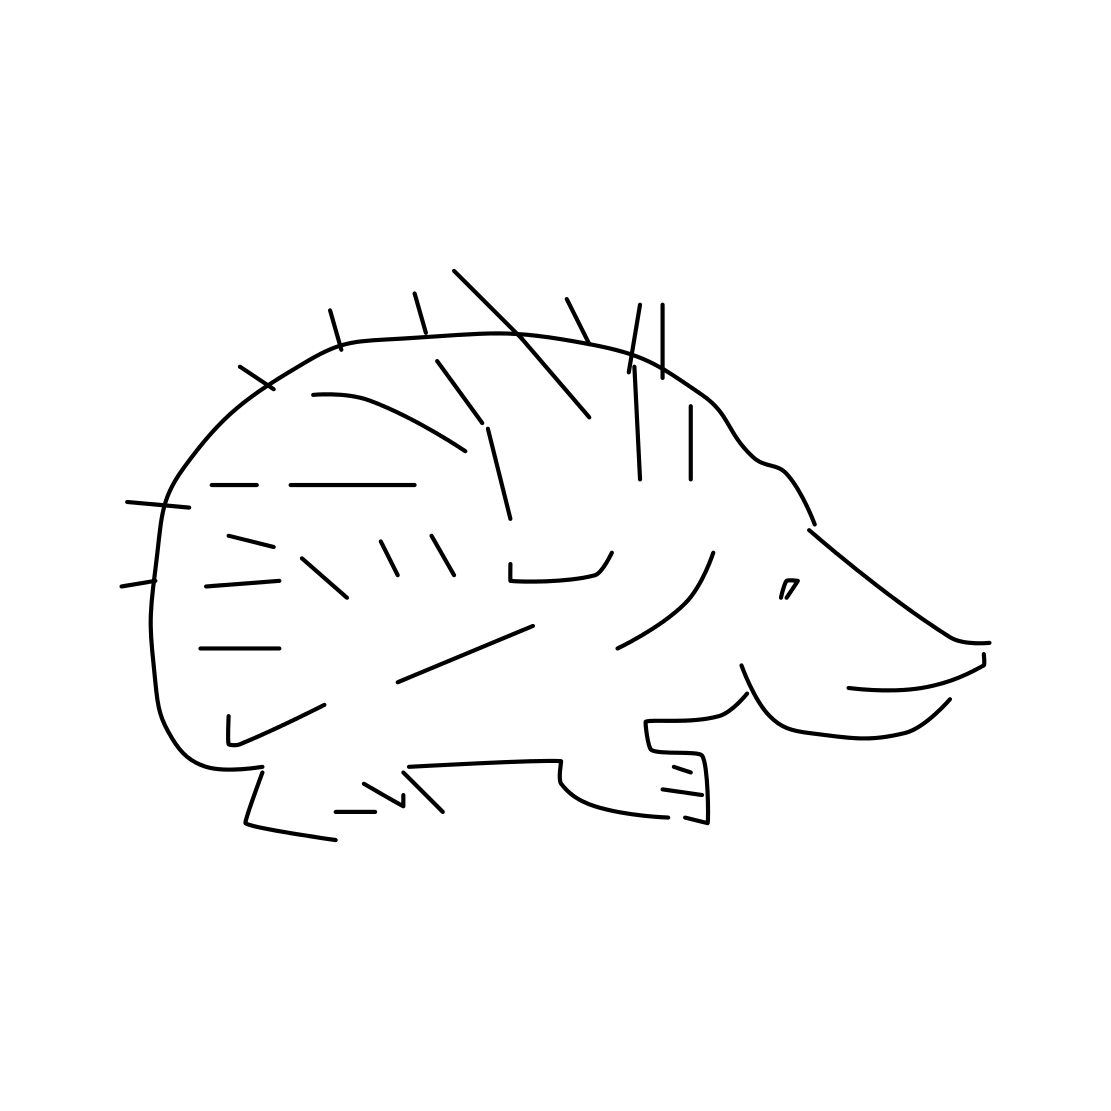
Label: hedgehog